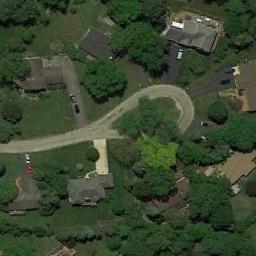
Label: medium_residential